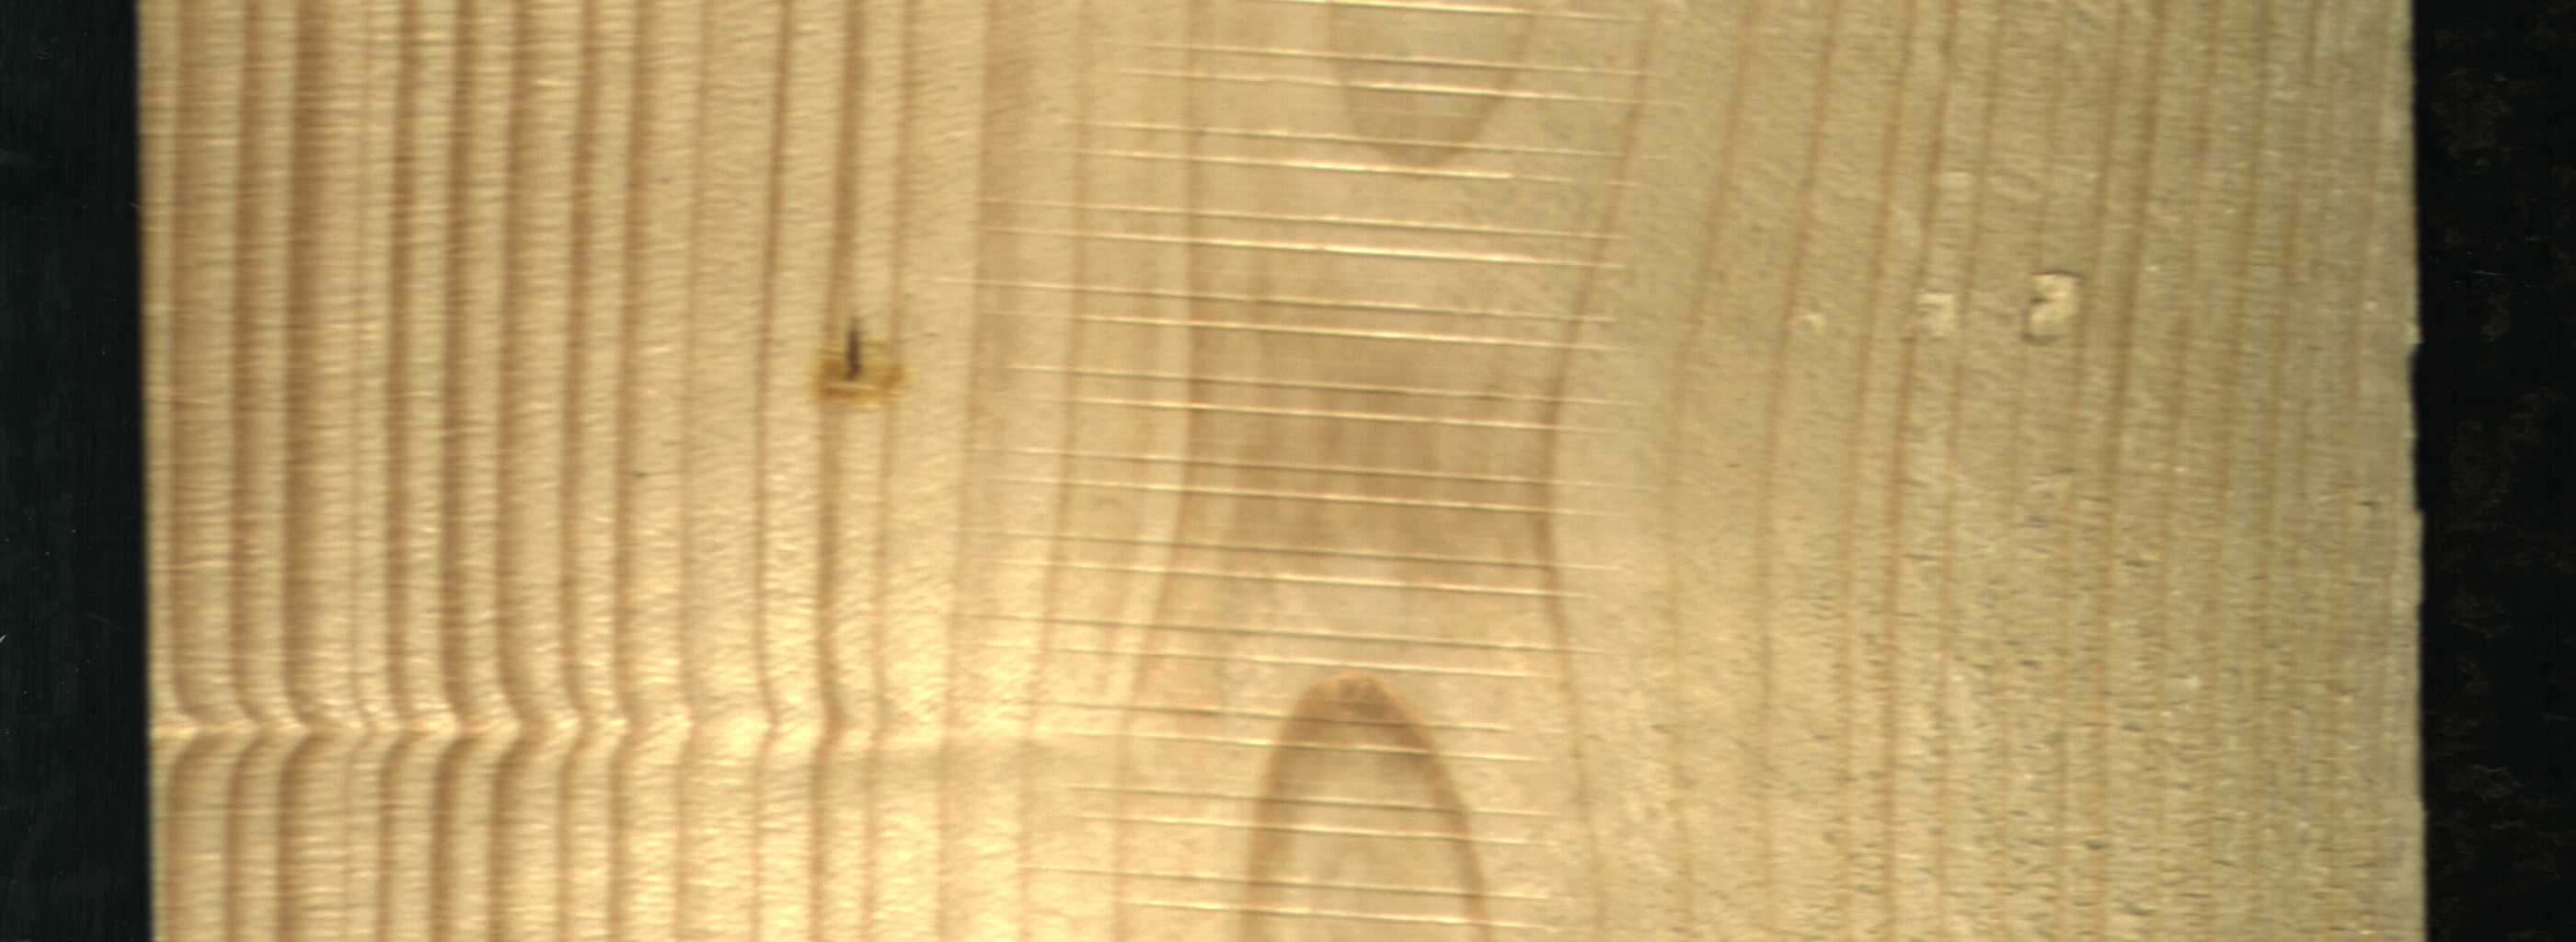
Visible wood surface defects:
resin